Question: Need to create a checkbox inside a dropdown in excel 2010. Have already tried creating a list box and selected the multiselectExtended option but that is not serving our purpose.

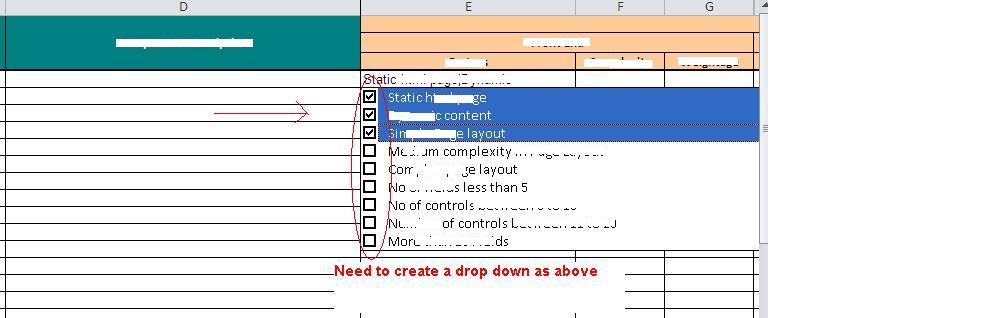
Answer: Solved!
Check <URL> link for the solution.
You can add an active form list box on the sheet and have the multi-select enabled.
Let me know your thoughts.